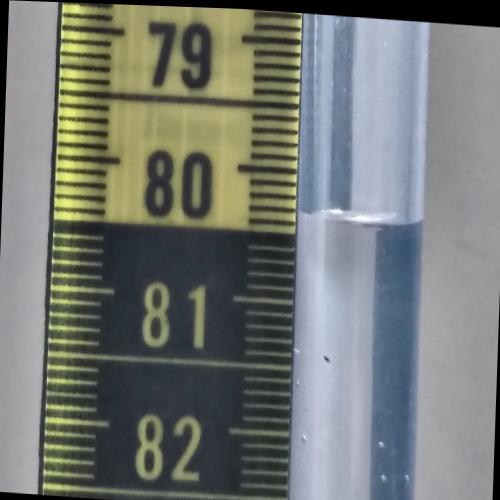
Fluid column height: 80.3 cm